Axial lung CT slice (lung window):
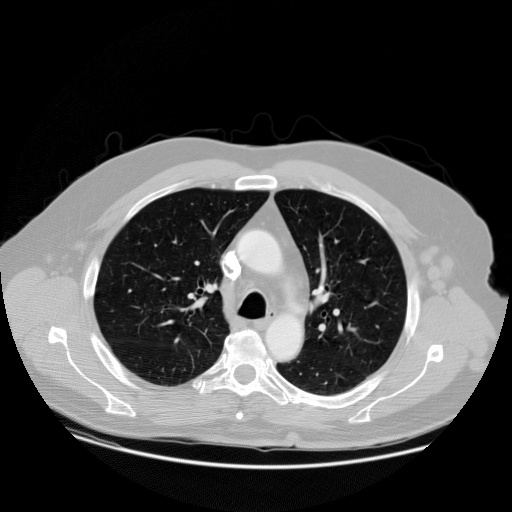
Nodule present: no